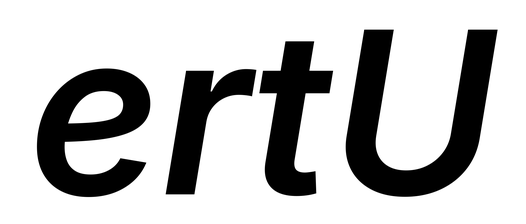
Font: Inter-Italic_SemiBold_Italic